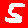
Digit: 5